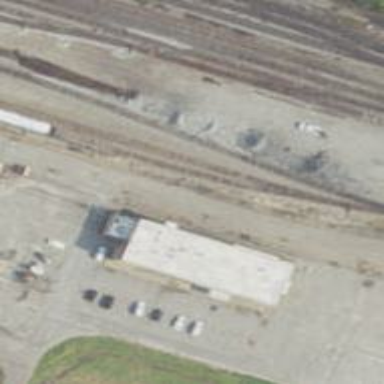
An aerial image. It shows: Railway siding with rails.